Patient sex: M
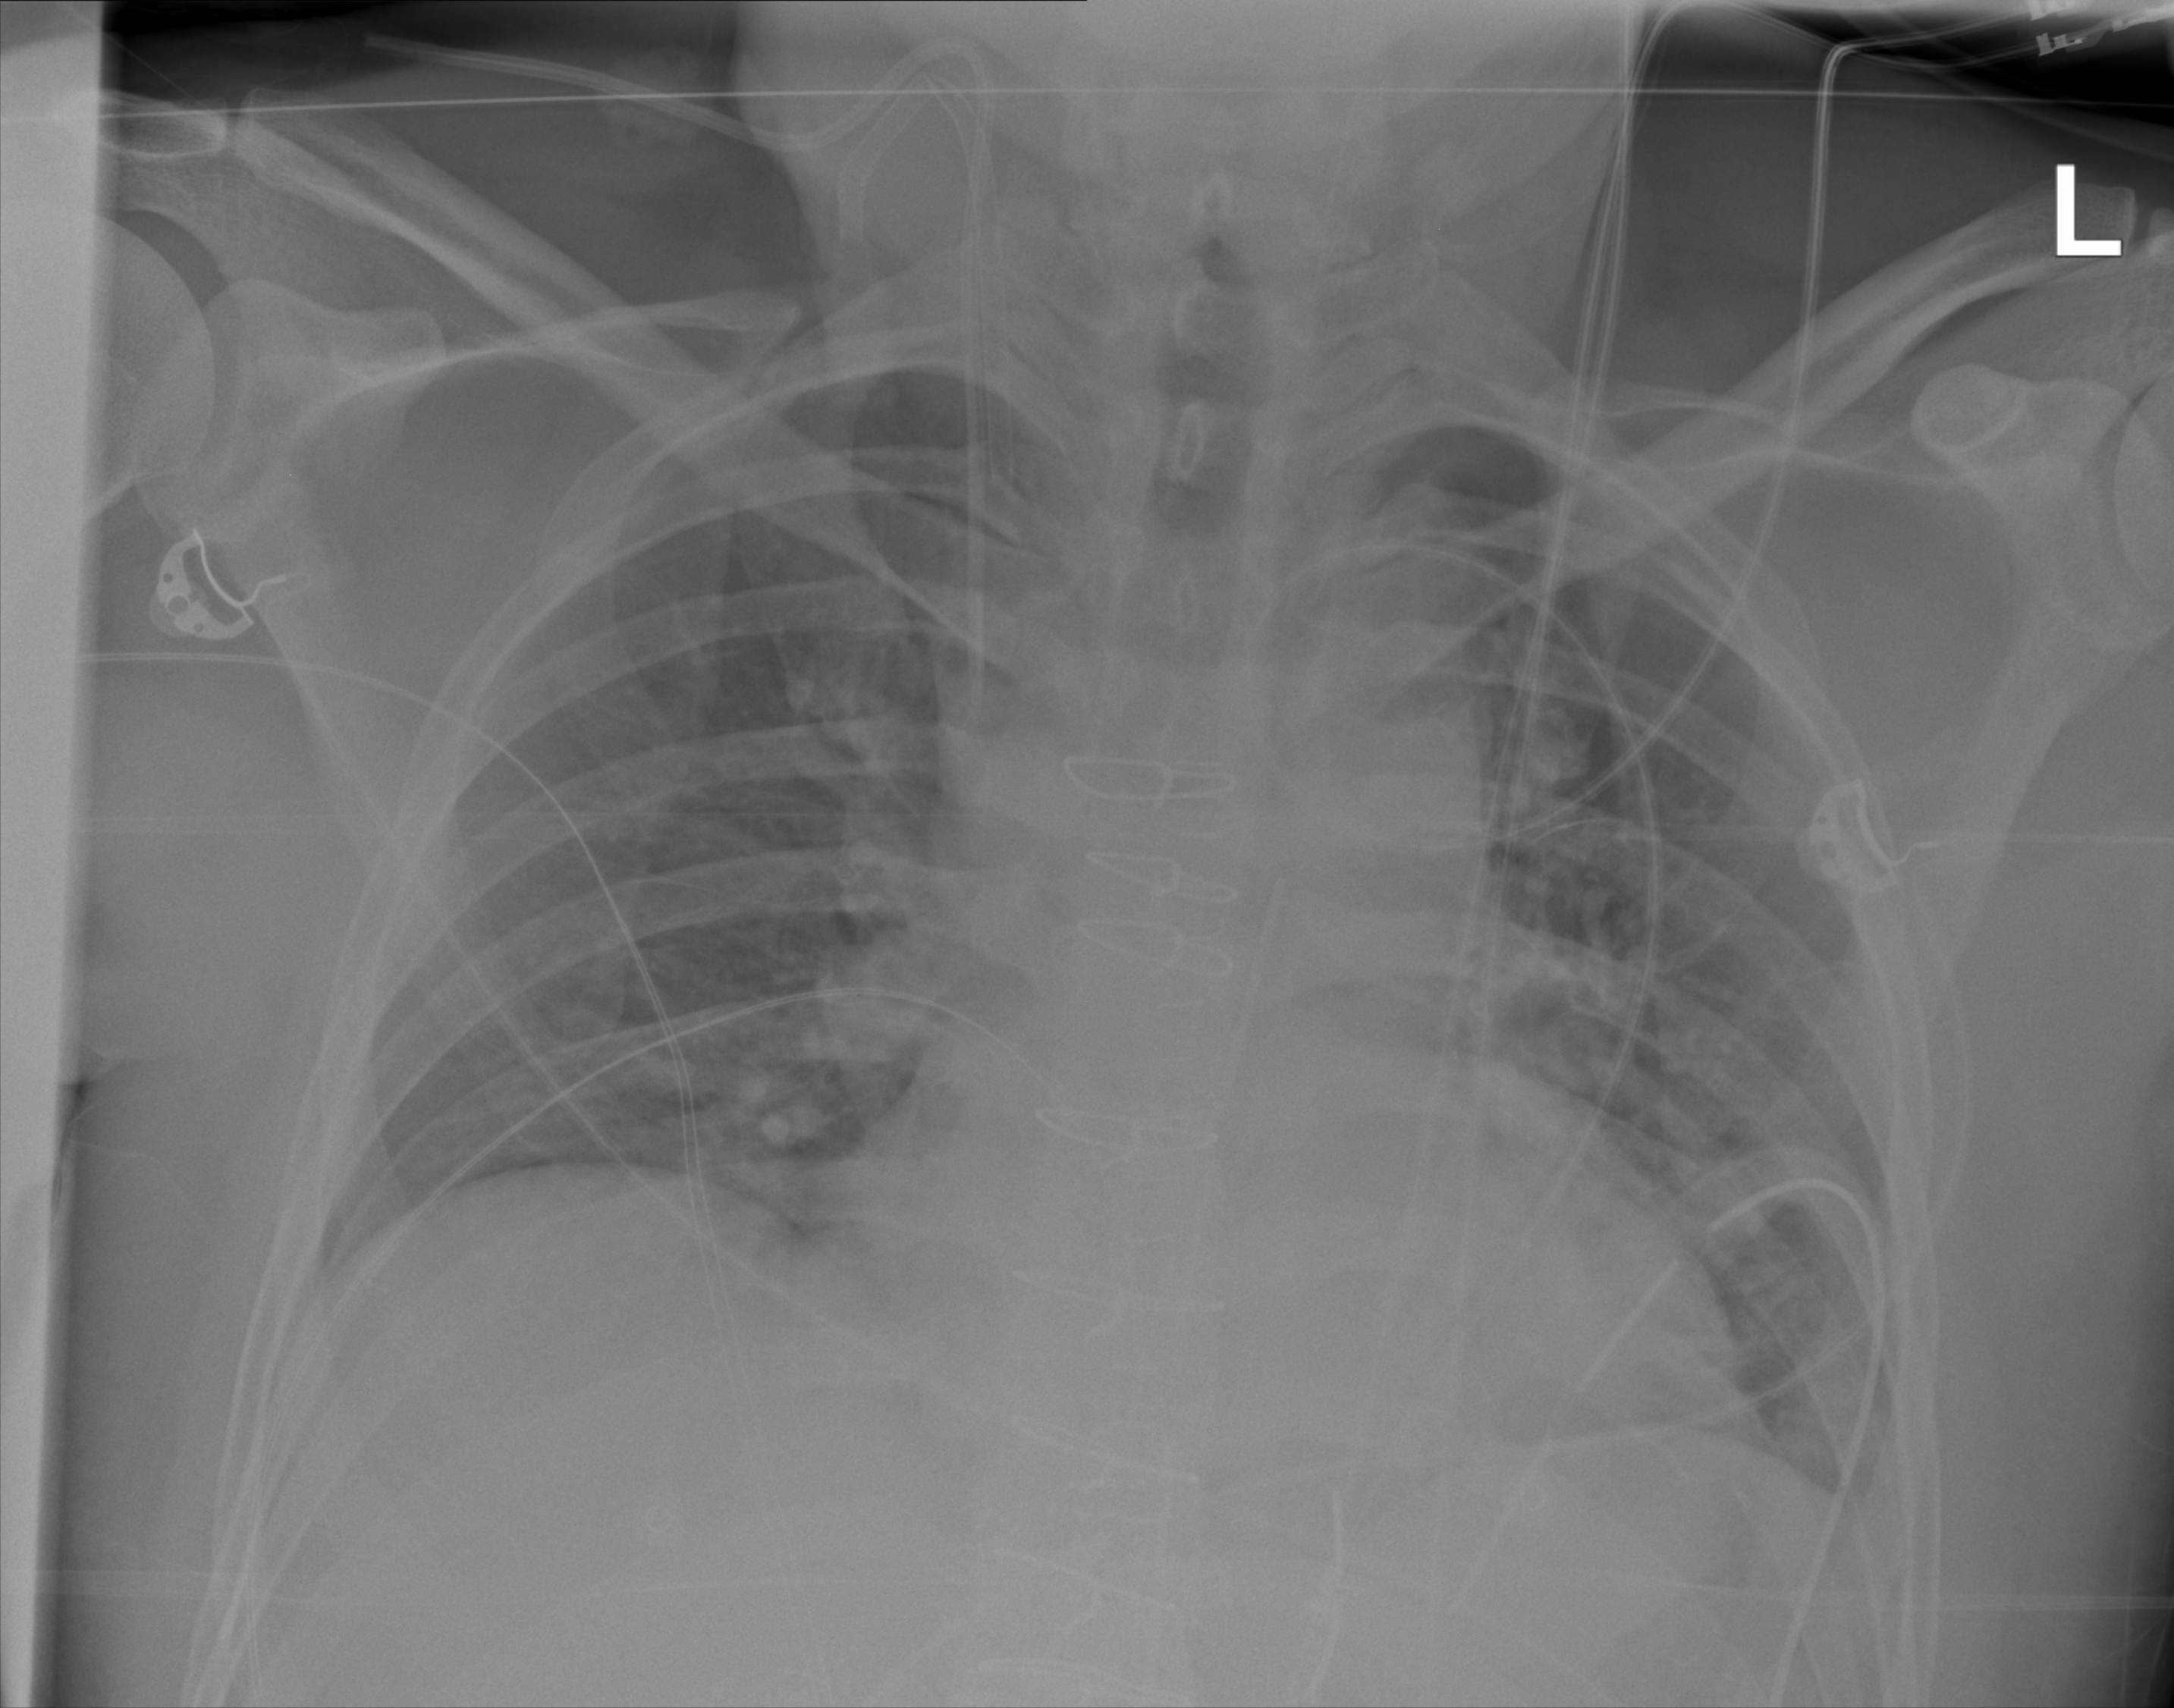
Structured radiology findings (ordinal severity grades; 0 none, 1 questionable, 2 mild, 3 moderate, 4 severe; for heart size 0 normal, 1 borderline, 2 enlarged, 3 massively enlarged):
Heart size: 1
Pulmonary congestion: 2
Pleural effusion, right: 0
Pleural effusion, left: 0
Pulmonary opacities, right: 0
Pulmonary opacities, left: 0
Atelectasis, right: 0
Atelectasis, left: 0